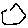
Label: hexagon